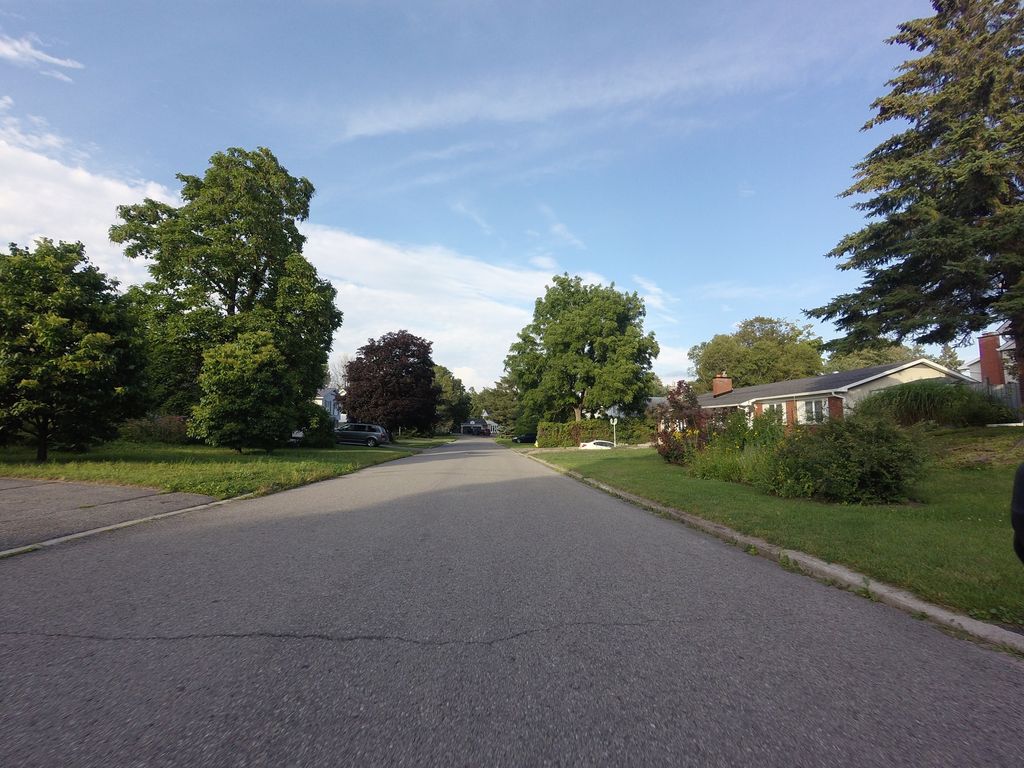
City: ottawa-gatineau